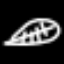
Label: leaf